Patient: sex F, age 59
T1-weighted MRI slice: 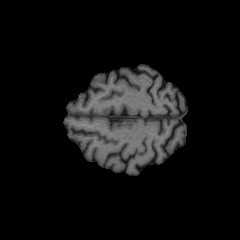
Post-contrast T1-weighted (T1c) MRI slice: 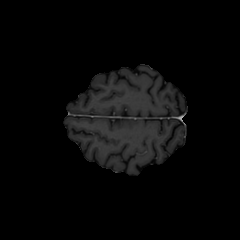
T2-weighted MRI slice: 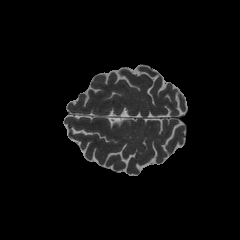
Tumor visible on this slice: no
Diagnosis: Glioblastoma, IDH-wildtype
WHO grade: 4